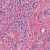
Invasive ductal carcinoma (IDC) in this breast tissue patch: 1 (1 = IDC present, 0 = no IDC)